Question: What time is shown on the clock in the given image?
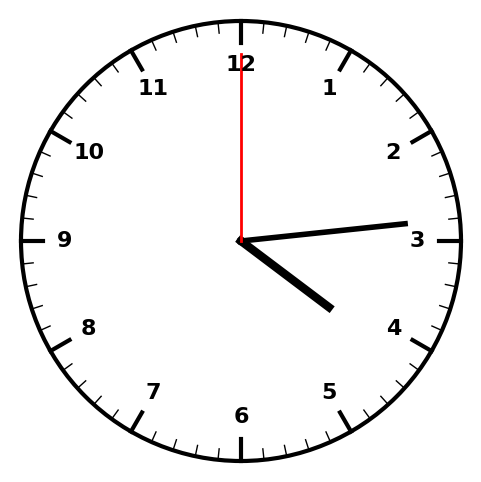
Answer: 04:14:00